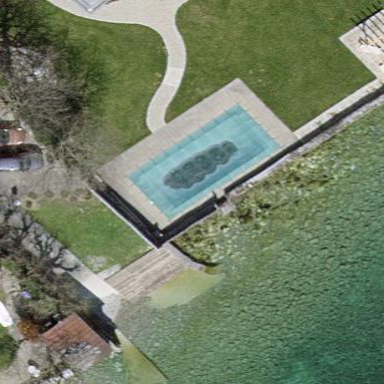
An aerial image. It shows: Swimming pool located in leisure land.